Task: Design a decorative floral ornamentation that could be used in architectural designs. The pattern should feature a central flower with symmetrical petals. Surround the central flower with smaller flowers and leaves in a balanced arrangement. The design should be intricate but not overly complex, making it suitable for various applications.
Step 1188:
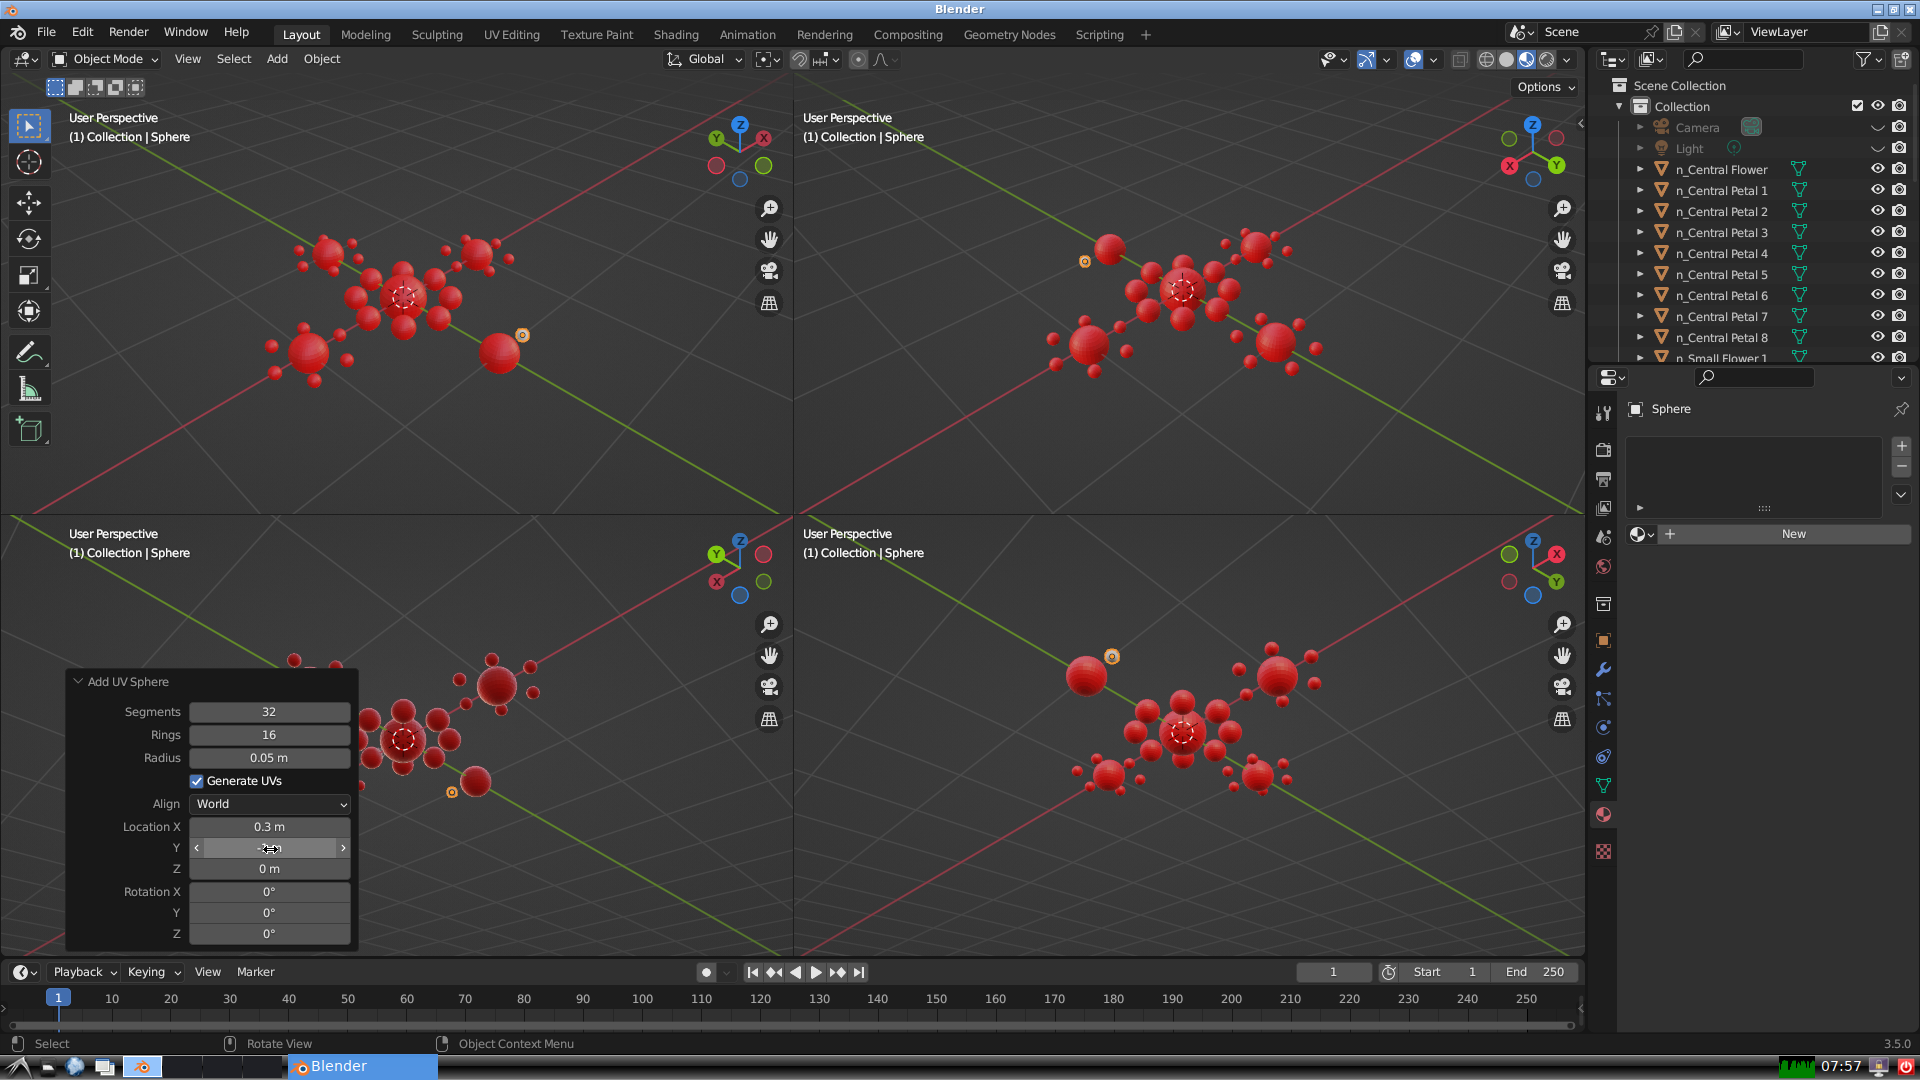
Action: {"mouse_move": [270, 867]}